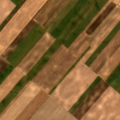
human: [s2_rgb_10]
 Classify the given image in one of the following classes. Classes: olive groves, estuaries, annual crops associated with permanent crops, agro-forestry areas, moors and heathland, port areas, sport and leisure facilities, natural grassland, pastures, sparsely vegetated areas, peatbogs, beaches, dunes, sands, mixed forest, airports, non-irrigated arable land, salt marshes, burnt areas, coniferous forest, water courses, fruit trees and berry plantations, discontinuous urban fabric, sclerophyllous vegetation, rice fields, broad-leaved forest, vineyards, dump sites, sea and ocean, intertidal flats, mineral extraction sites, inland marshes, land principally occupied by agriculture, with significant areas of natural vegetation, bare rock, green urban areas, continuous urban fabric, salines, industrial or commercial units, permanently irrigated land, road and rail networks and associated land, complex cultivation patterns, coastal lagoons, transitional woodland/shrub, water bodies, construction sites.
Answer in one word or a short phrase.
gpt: non-irrigated arable land, complex cultivation patterns